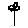
Label: flower